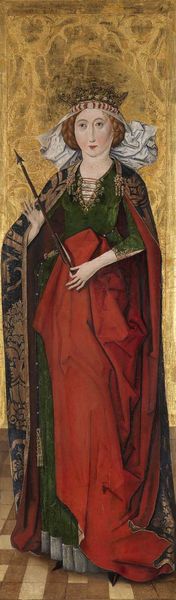
Titel: Die Heilige Ursula
Künstler: Augsburger Meister
Standort: Karlsruhe
Institution: Staatliche Kunsthalle Karlsruhe
Schlagwörter: blau, gemälde, hand, kopf, umhang, weiß, grün, finger, frau, frisur, hintergrund, holz, kleid, mund, nase, schwarz, dame, rot, schleier, tuch, haube, ornament, schachbrett, augen, falten, gesicht, halten, kragen, mensch, samt, spitze, stehen, bild, bildnis, hals, hände, portrait, porträt, öl, boden, gewand, gold, haare, mantel, reich, stehend, gewänder, diadem, gotik, krone, lippen, locken, renaissance, zart, schürze, haltung, mieder, schuhe, stab, zöpfe, tafel, spitz, weib, kopftuch, schmal, faltenwurf, edel, kelid, flechten, rothaarig, fliesen, kacheln, schuhspitze, brokat, ganzkörper, altar, heiligenschein, geflochten, mittelalter, königin, heilige, fließen, grünes kleid, heilig, maria, madonna, pfeil, sakral, goldgrund, zepter, szepter, schürtze, heiligenbild, märtyrerin, madonne, haartuch, augn, roter umhang, tafelgemälde, goldhintergrund, umhangg, gesicht7, samtkleid, mantel umhang, daidem, umhang7, #schuhspitze